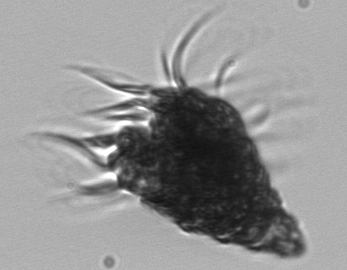
Label: Laboea_strobila